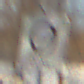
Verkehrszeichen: EndeUmweltzone
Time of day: MorningAfternoon
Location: Outdoor (Suburban)
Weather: PartlyCloudy
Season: NotSpecified
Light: Natural